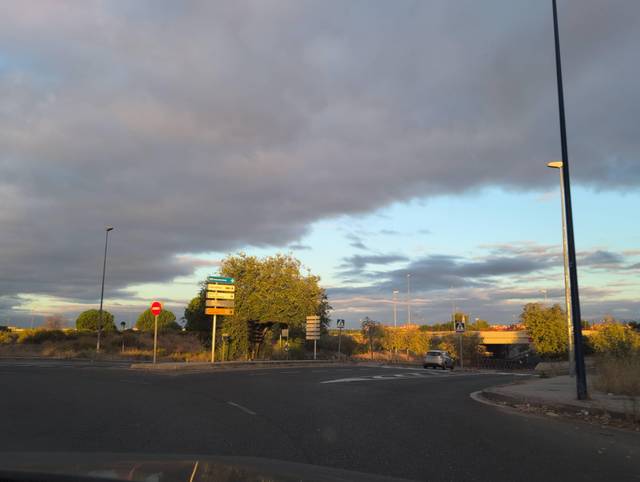
Region: Spain
Coordinates: 40.309, -3.778